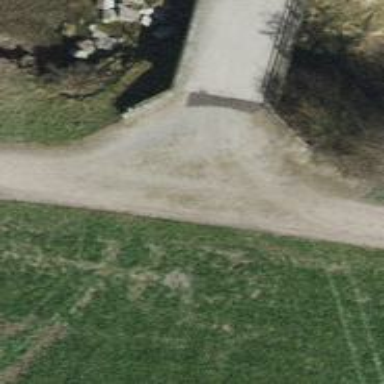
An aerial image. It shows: Concrete bridge over grade1 track.